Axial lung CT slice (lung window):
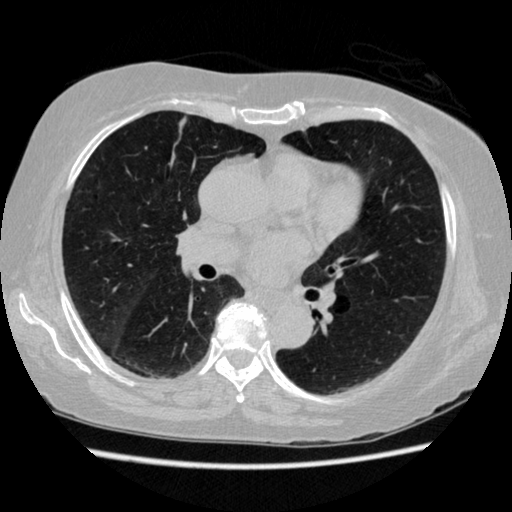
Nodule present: no